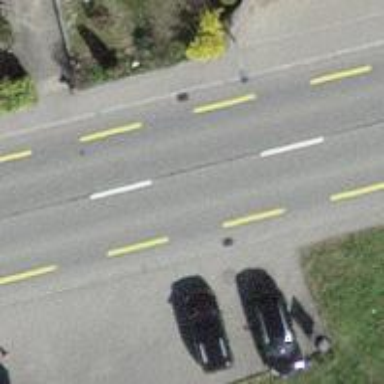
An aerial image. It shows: Primary highway with dedicated lane for cyclists.